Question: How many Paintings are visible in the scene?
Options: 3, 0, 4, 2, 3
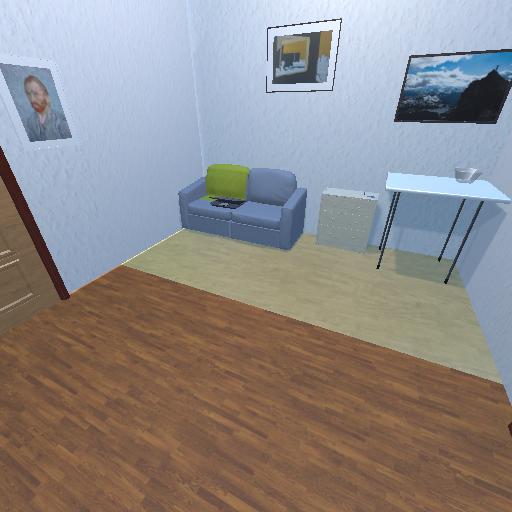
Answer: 3